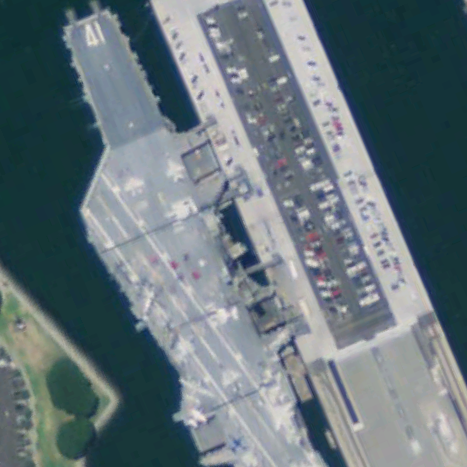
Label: aircraft_carrier